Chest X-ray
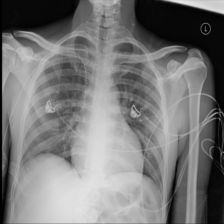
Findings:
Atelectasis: negative
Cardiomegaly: negative
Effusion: negative
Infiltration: negative
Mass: negative
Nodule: negative
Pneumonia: negative
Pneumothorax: negative
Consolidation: negative
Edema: negative
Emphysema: negative
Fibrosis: negative
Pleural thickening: negative
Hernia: negative